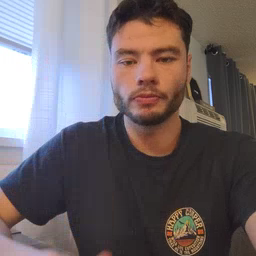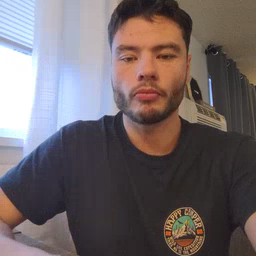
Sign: home